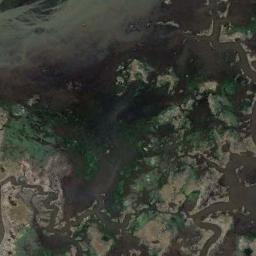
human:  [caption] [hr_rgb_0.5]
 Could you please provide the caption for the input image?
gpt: There are a few brown bare lands in the river in a wetland with sparse green plants on the bare lands .

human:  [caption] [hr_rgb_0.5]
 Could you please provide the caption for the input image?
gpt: The wetland consists of bare land, Green plants, Dry plants and water .

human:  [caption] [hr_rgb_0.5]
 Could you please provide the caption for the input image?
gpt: Except for the waters, this wetland is covered by vegetation .

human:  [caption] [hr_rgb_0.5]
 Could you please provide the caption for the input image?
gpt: There are many green plants in the wetland .

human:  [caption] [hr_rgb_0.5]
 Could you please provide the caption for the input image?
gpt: There are many water areas on the wetland .